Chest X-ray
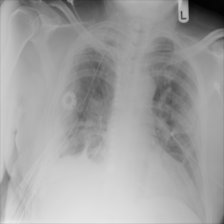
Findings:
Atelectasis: negative
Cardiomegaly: negative
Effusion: negative
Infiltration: negative
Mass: negative
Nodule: negative
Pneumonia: negative
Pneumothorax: positive
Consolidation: negative
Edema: negative
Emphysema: negative
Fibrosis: negative
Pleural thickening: negative
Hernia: negative